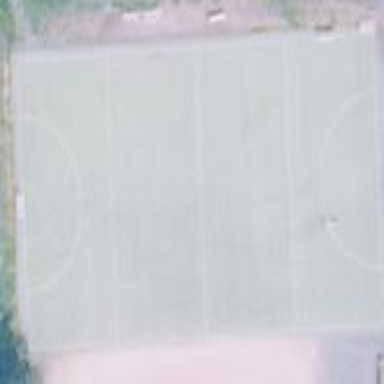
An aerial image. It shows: Field hockey pitch where players can enjoy the sport.